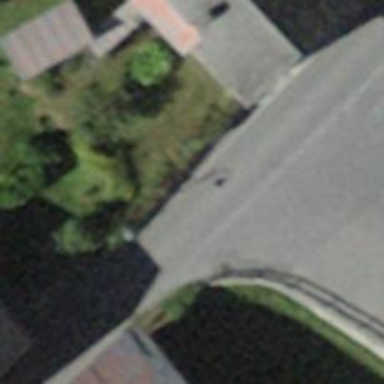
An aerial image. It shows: Bus stop with platform for public transport.